Question: Count the number of objects in the diagram.
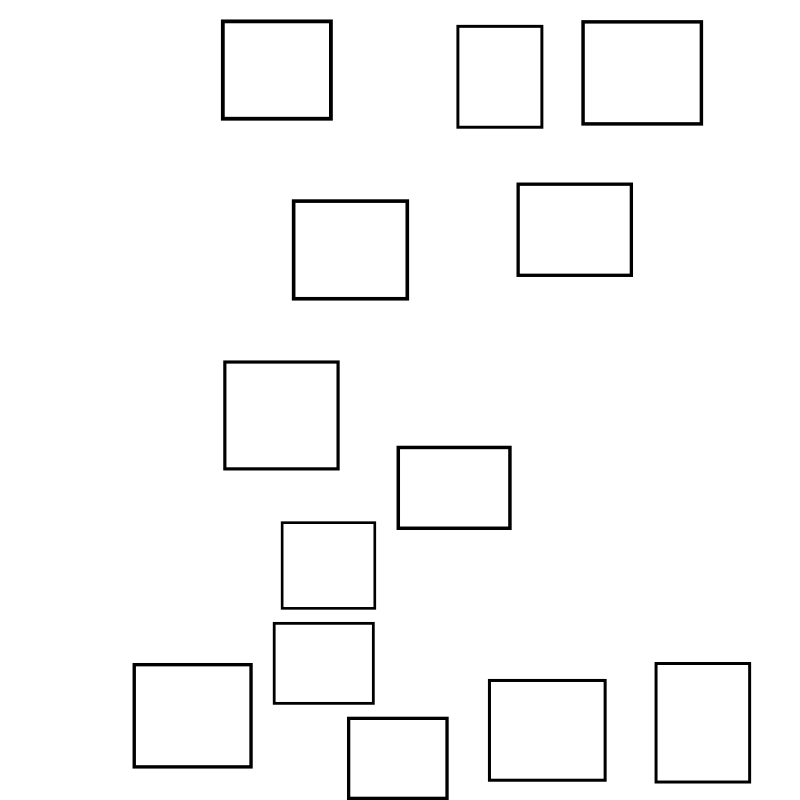
Answer: 13